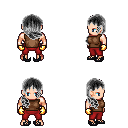
a pixel art fantasy rpg character, male body template, human, light skin, brown sleeveless shirt, red pants, gray right-swept hairstyle, gold gloves, ghillies, four views (front, back, left, right), 2x2 character sprite sheet, small pixel art, hard edges, no anti-aliasing